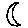
Label: moon